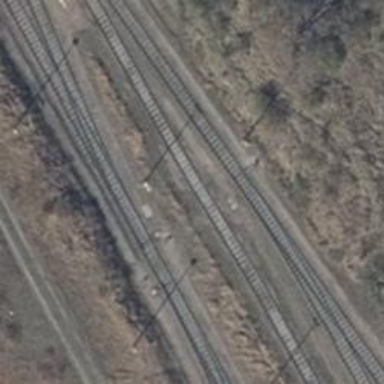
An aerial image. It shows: Railway switch.